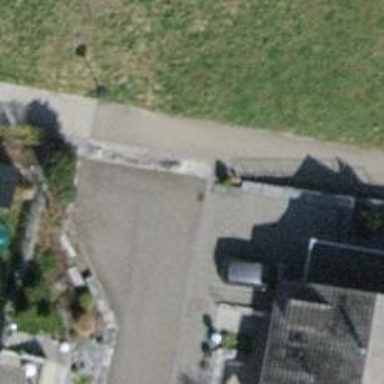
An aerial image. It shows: Footway with surface made of sett.